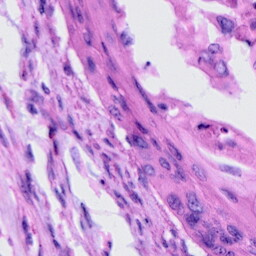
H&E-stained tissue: Cervix